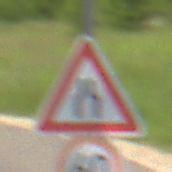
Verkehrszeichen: VerengteFahrbahn
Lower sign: Geschwindigkeit60
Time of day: Midday
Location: Outdoor (RoadRail)
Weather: PartlyCloudy
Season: NotSpecified
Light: Natural